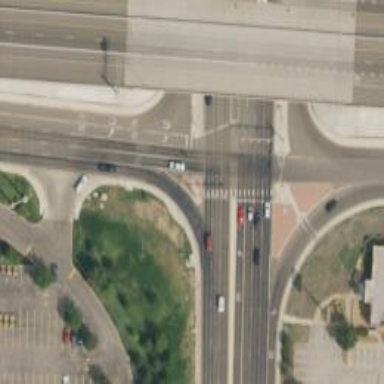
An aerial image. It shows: Secondary link road.